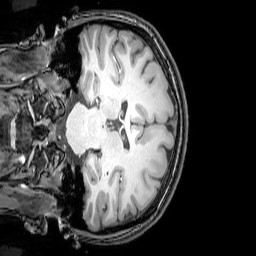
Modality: T1w
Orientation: coronal
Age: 24
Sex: female
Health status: healthy
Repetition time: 0.081 s
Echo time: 0.037 s